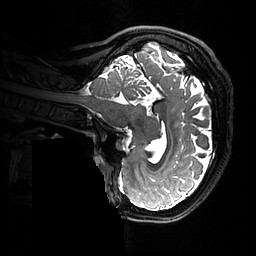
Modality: T2w
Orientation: sagittal
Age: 27
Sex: female
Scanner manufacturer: ge
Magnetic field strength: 3 T
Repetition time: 3.202 s
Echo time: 0.06636 s